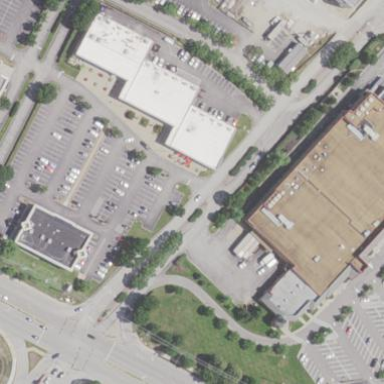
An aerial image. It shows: Commercial building.